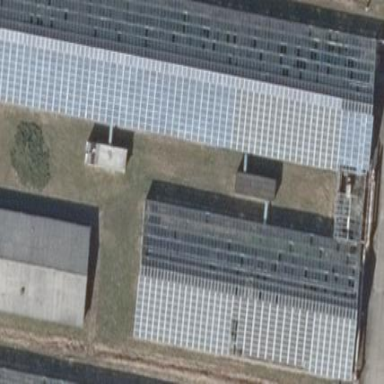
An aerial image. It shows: Greenhouse.